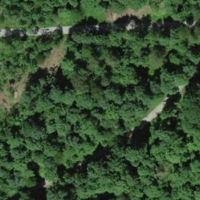
EUNIS habitat code: 41
Species observed at this site:
Carex sylvatica
Campanula trachelium
Mercurialis perennis